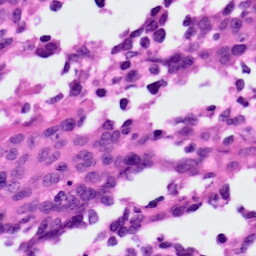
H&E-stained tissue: Ovarian